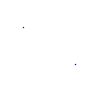
Particle: kaon